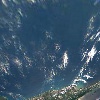
Label: water